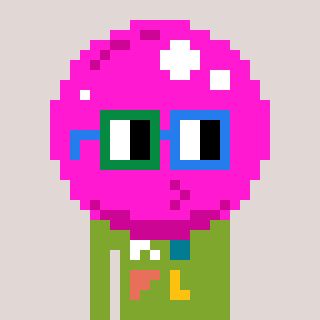
a pixel art character with square green and blue glasses, a bubblegum-shaped head and a slimegreen-colored body on a warm background